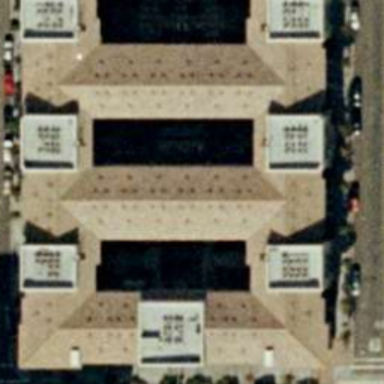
There are some buildings arranged neatly .